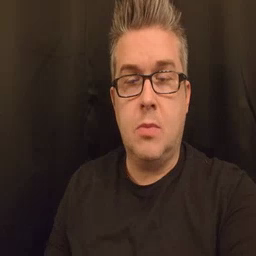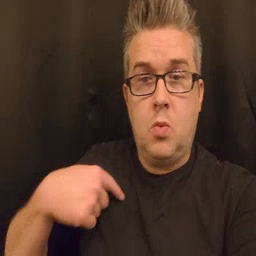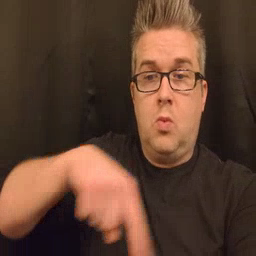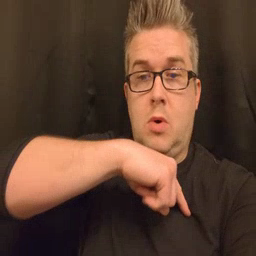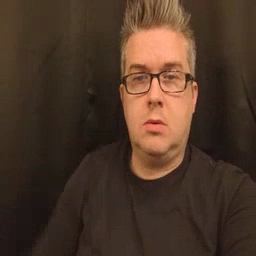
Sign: weus